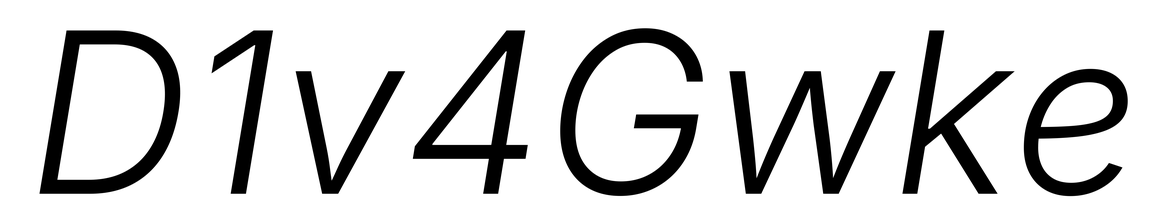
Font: Inter-Italic_Light_Italic